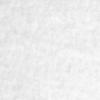
Label: no_change